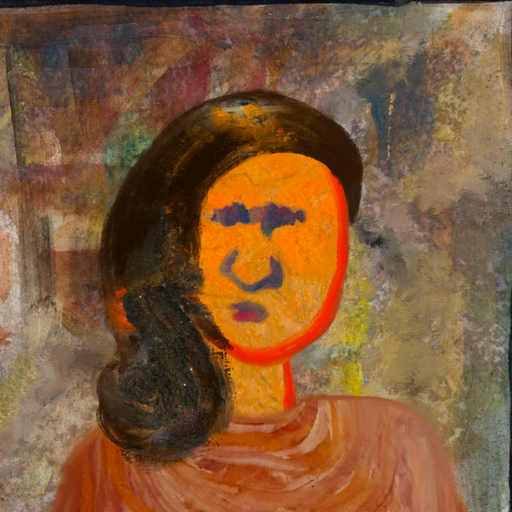
Background: Mosgoul, Head And Neck Front: Sisters, Face Front: In_The_Sun, Bust: Pious_Lady, Hair Front: Gypsy_Queen, Head Accessory: Blank, Second Necklace: Blank, Necklace: Blank, Baby: Blank